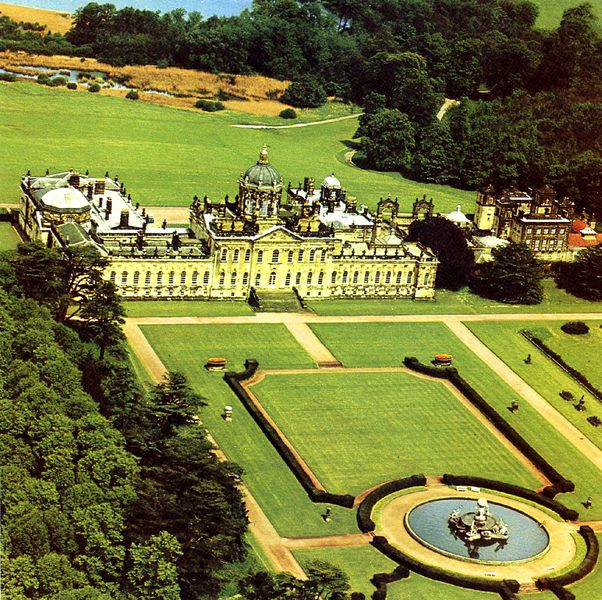
Titel: Castle Howard, North Yorkshire
Künstler: John Vanbrugh
Standort: Malton (EU - GB - Yorkshire)
Schlagwörter: baum, blätter, wasser, bäume, dreieck, gelb, grün, menschen, ufer, fenster, gebäude, gras, haus, park, parkanlage, rasen, schloss, weg, wiese, architektur, barock, busch, büsche, gebüsch, wege, wald, brunnen, rund, garten, skulptur, springbrunnen, fassade, giebel, formen, hecke, vogelperspektive, figuren, französisch, kuppel, treppe, symmetrie, stufen, foto, fotografie, luftaufnahme, oben, türme, palast, geometrisch, risalit, bauwerk, piano nobile, bauwerke, dreiflügelanlage, versaille, gartenanlage, zweiflügelanlage, schlosspark, hecken, nebenhaus, gartenseite, schlossgarten, schlösschen, gartenbau, trum, böume, stiege, scloss, brunnenfiguren, drei flügel, beletage, französischer garten, green, draufblick, analge, sancoussi, flugbild, goldenes dreieck, phi, barock garten